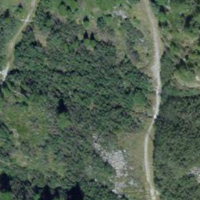
EUNIS habitat code: 31
Species observed at this site:
Parnassius apollo